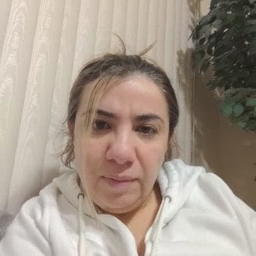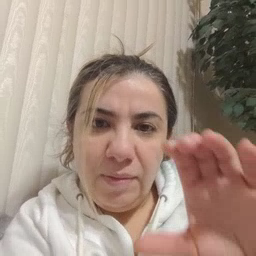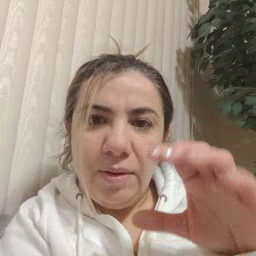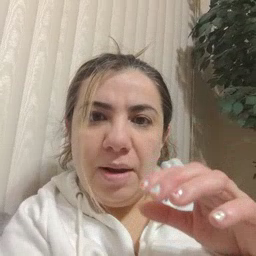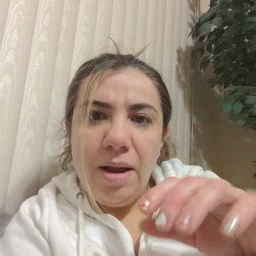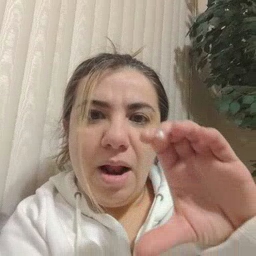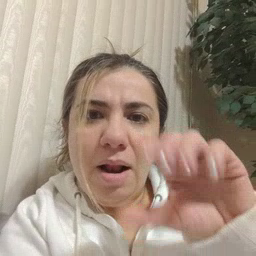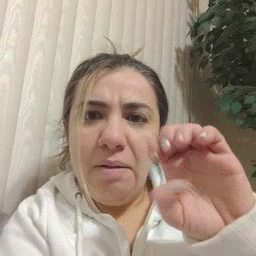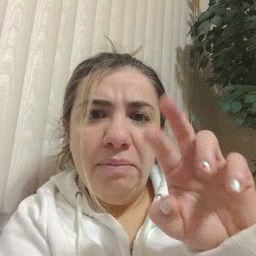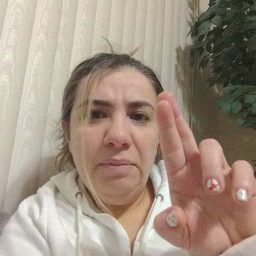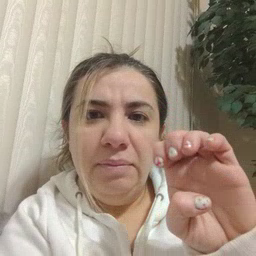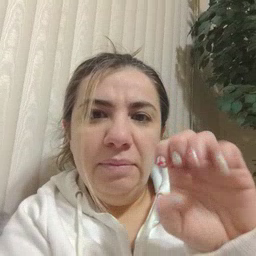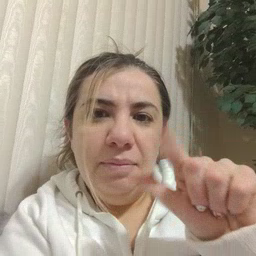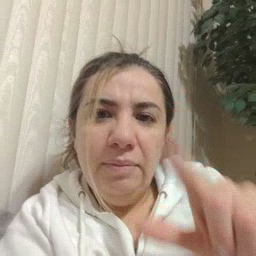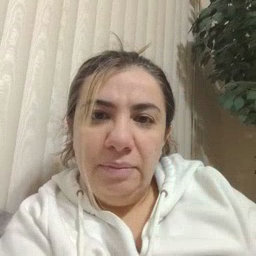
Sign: cereal